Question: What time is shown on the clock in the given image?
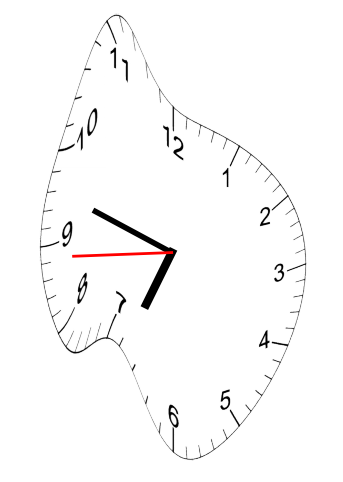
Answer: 06:47:44